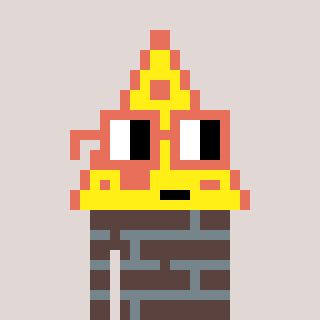
a pixel art character with square orange glasses, a pizza-shaped head and a darkbrown-colored body on a warm background